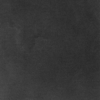
Label: dusty